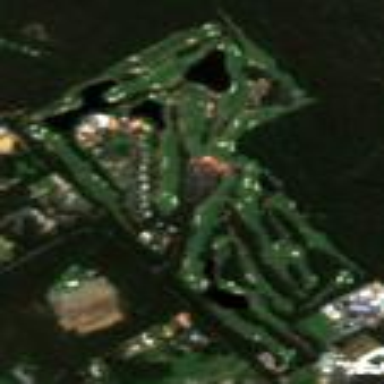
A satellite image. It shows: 18-hole golf course providing leisure land for golf enthusiasts.